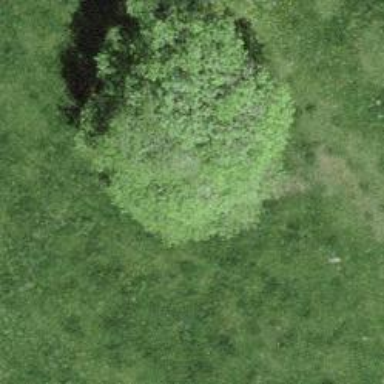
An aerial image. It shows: Beautiful tree in nature.